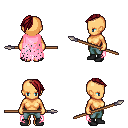
a pixel art fantasy rpg character, female body template, human, tanned skin, pink tattered cape, teal pants, brunette long mohawk hairstyle, black shoes, spear, four views (front, back, left, right), 2x2 character sprite sheet, small pixel art, hard edges, no anti-aliasing